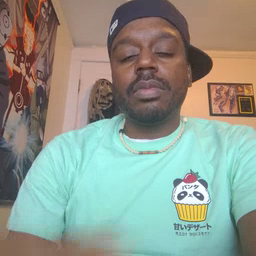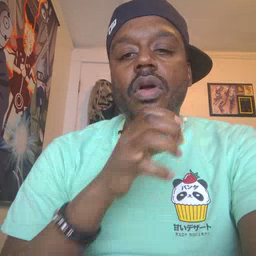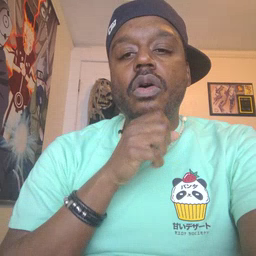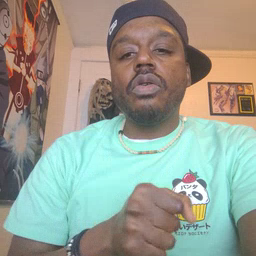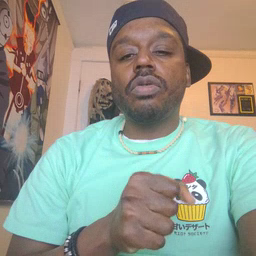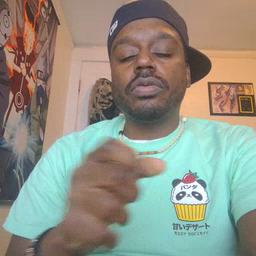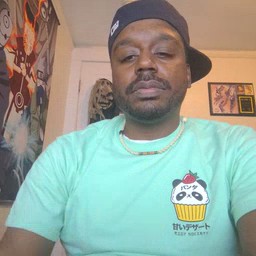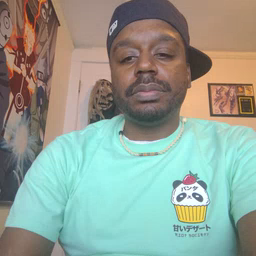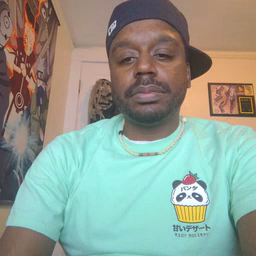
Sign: old